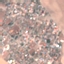
Land use / land cover class: Residential